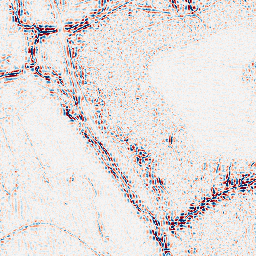
Category: wavelet
Decomposition family: wavelet_dwt
Decomposition parameters: wavelet: db8
level: 2
Upsampling method: quintic
Upsampling parameters: scale: 4
Upsampling scale: 4